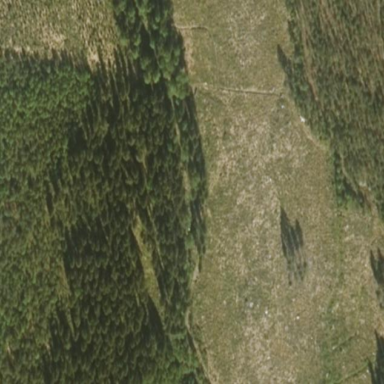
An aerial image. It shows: Clearcut man-made area surrounded by scrub vegetation.